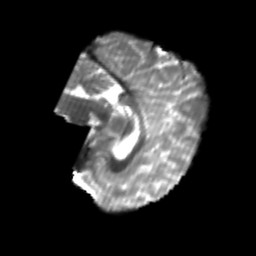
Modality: T2w
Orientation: sagittal
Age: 21
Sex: female
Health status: healthy
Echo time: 0.074 s